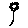
Label: flower